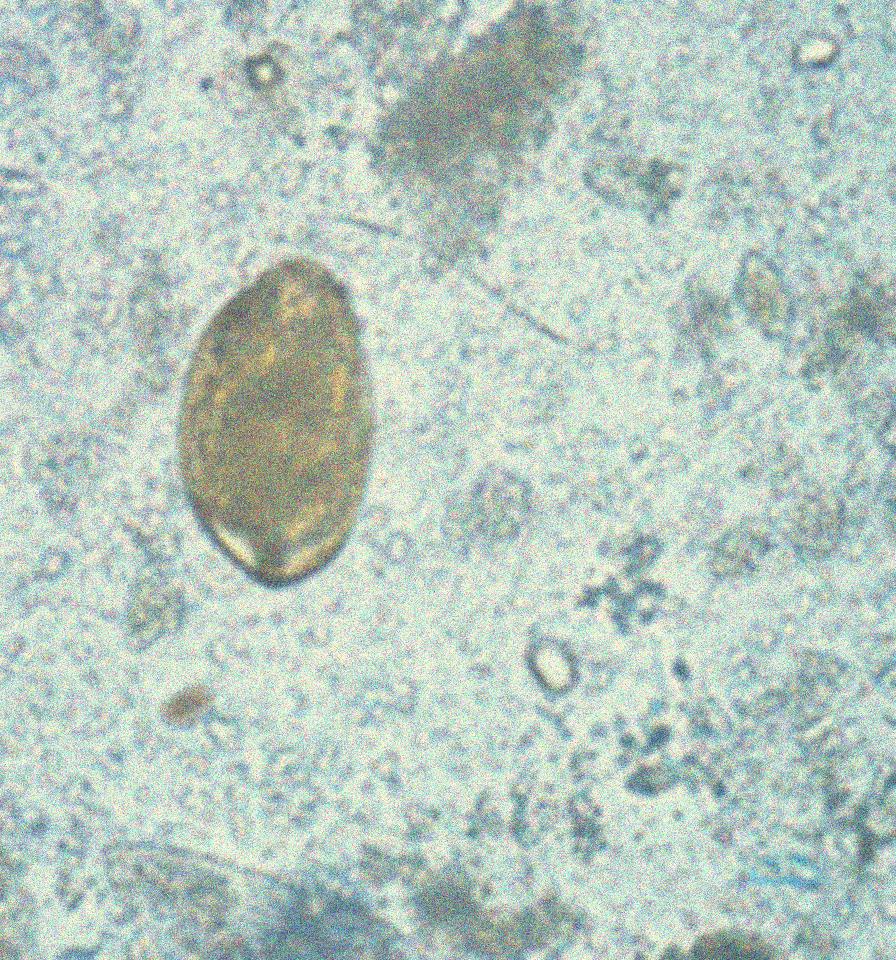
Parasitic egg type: Paragonimus spp